Interaction volume radius: 5 \u00c5
Interaction volume height: 10 \u00c5
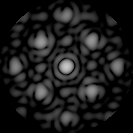
Disorder parameter: 0.2104